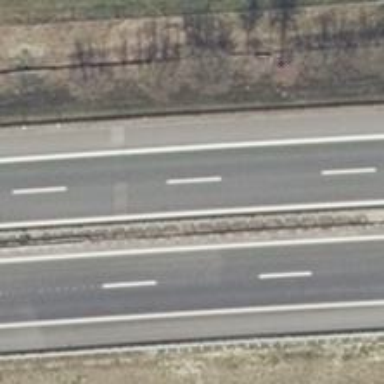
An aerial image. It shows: Asphalt motorway.